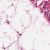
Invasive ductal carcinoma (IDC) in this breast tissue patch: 0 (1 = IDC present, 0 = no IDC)